Question: I am not very experienced with Hibernate and I am trying to create one-to-many mapping.
Here are relevant tables:

And here are my mapping files:
'''
<hibernate-mapping package="com.xorty.mailclient.server.domain">
<class name="Attachment" table="Attachment">
<id name="id">
<column name="idAttachment"></column>
</id>
<property name="filename">
<column name="name"></column>
</property>
<property name="blob">
<column name="file"></column>
<type name="blob"></type>
</property>
<property name="mailId">
<column name="mail_idmail"></column>
</property>
</class>
</hibernate-mapping>
<hibernate-mapping>
<class name="com.xorty.mailclient.server.domain.Mail" table="mail">
<id name="id" type="integer" column="idmail"></id>
<property name="content">
<column name="body"></column>
</property>
<property name="ownerAddress">
<column name="account_address"></column>
</property>
<property name="title">
<column name="head"></column>
</property>
<set name="receivers" table="mail_has_contact" cascade="all">
<key column="mail_idmail"></key>
<many-to-many column="contact_address" class="com.xorty.mailclient.client.domain.Contact"></many-to-many>
</set>
<bag name="attachments" cascade="save-update, delete" inverse="true">
<key column="mail_idmail" not-null="true"/>
<one-to-many class="com.xorty.mailclient.server.domain.Attachment"/>
</bag>
</class>
</hibernate-mapping>
'''
In plain english, one mail has more attachments.
When I try to do CRUD on mail attachments, everyting works just fine. When I add some attachment to mail, I cannot perform any CRUD operation.
I end up with following trace:
'''
org.hibernate.exception.ConstraintViolationException: Could not execute JDBC batch update
at org.hibernate.exception.SQLStateConverter.convert(SQLStateConverter.java:96)
at org.hibernate.exception.JDBCExceptionHelper.convert(JDBCExceptionHelper.java:66)
at org.hibernate.jdbc.AbstractBatcher.executeBatch(AbstractBatcher.java:275)
at org.hibernate.engine.ActionQueue.executeActions(ActionQueue.java:268)
at org.hibernate.engine.ActionQueue.executeActions(ActionQueue.java:184)
at org.hibernate.event.def.AbstractFlushingEventListener.performExecutions(AbstractFlushingEventListener.java:321)
at org.hibernate.event.def.DefaultFlushEventListener.onFlush(DefaultFlushEventListener.java:51)
at org.hibernate.impl.SessionImpl.flush(SessionImpl.java:1216)
at org.hibernate.impl.SessionImpl.managedFlush(SessionImpl.java:383)
at org.hibernate.transaction.JDBCTransaction.commit(JDBCTransaction.java:133)
at domain.DatabaseTest.testPersistMailWithAttachment(DatabaseTest.java:355)
at sun.reflect.NativeMethodAccessorImpl.invoke0(Native Method)
at sun.reflect.NativeMethodAccessorImpl.invoke(Unknown Source)
at sun.reflect.DelegatingMethodAccessorImpl.invoke(Unknown Source)
at java.lang.reflect.Method.invoke(Unknown Source)
at junit.framework.TestCase.runTest(TestCase.java:168)
at junit.framework.TestCase.runBare(TestCase.java:134)
at junit.framework.TestResult$1.protect(TestResult.java:110)
at junit.framework.TestResult.runProtected(TestResult.java:128)
at junit.framework.TestResult.run(TestResult.java:113)
at junit.framework.TestCase.run(TestCase.java:124)
at junit.framework.TestSuite.runTest(TestSuite.java:232)
at junit.framework.TestSuite.run(TestSuite.java:227)
at org.junit.internal.runners.JUnit38ClassRunner.run(JUnit38ClassRunner.java:83)
at org.eclipse.jdt.internal.junit4.runner.JUnit4TestReference.run(JUnit4TestReference.java:49)
at org.eclipse.jdt.internal.junit.runner.TestExecution.run(TestExecution.java:38)
at org.eclipse.jdt.internal.junit.runner.RemoteTestRunner.runTests(RemoteTestRunner.java:467)
at org.eclipse.jdt.internal.junit.runner.RemoteTestRunner.runTests(RemoteTestRunner.java:683)
at org.eclipse.jdt.internal.junit.runner.RemoteTestRunner.run(RemoteTestRunner.java:390)
at org.eclipse.jdt.internal.junit.runner.RemoteTestRunner.main(RemoteTestRunner.java:197)
Caused by: java.sql.BatchUpdateException: Cannot add or update a child row: a foreign key constraint fails ('maildb'.'attachment', CONSTRAINT 'fk_Attachment_mail1' FOREIGN KEY ('mail_idmail') REFERENCES 'mail' ('idmail') ON DELETE NO ACTION ON UPDATE NO ACTION)
at com.mysql.jdbc.PreparedStatement.executeBatchSerially(PreparedStatement.java:1666)
at com.mysql.jdbc.PreparedStatement.executeBatch(PreparedStatement.java:1082)
at org.hibernate.jdbc.BatchingBatcher.doExecuteBatch(BatchingBatcher.java:70)
at org.hibernate.jdbc.AbstractBatcher.executeBatch(AbstractBatcher.java:268)
... 27 more
'''
Thank you
On hvgotcodes proposal:
'''
package com.xorty.mailclient.server.domain;
import java.io.Serializable;
import java.util.ArrayList;
import java.util.HashSet;
import java.util.List;
import java.util.Set;
import com.xorty.mailclient.client.domain.Account;
import com.xorty.mailclient.client.domain.AttachmentDTO;
import com.xorty.mailclient.client.domain.Contact;
import com.xorty.mailclient.client.domain.MailDTO;
/**
* Heavy weight Hibernate Mail
* @author MisoV
* @version 0.1
*/
public class Mail implements Serializable {
private List<Attachment> attachments = new ArrayList<Attachment>();
private String content;
private int id;
private boolean isNew;
private Account owner;
private String ownerAddress;
private Set<Contact> receivers = new HashSet<Contact>();
private String sender;
private String title;
/**
* Hibernate purposes
*/
public Mail() { // $codepro.audit.disable
}
/**
* Unwraps light DTO object to heavy Hibernate object.
* @param dto Corresponding DTO class.
*/
public Mail(final MailDTO dto) {
for (final AttachmentDTO attachmentDTO : dto.getAttachments()) {
attachments.add(new Attachment(attachmentDTO));
}
content = dto.getContent();
id = dto.getId();
isNew = dto.isNew();
owner = dto.getOwner();
ownerAddress = dto.getOwnerAddress();
receivers = dto.getReceivers();
sender = dto.getSender();
title = dto.getTitle();
}
/**
* Inserts new attachment
* @param attachment
*/
public void addAttachment(final Attachment attachment) {
attachments.add(attachment);
}
/* (non-Javadoc)
* @see java.lang.Object#equals(java.lang.Object)
*/
@Override
public boolean equals(final Object obj) {
if (this == obj) {
return true;
}
if (obj == null) {
return false;
}
if (!(obj instanceof Mail)) {
return false;
}
final Mail other = (Mail) obj;
if (attachments == null) {
if (other.attachments != null) {
return false;
}
} else if (!attachments.equals(other.attachments)) {
return false;
}
if (content == null) {
if (other.content != null) {
return false;
}
} else if (!content.equals(other.content)) {
return false;
}
if (id != other.id) {
return false;
}
if (isNew != other.isNew) {
return false;
}
if (owner == null) {
if (other.owner != null) {
return false;
}
} else if (!owner.equals(other.owner)) {
return false;
}
if (ownerAddress == null) {
if (other.ownerAddress != null) {
return false;
}
} else if (!ownerAddress.equals(other.ownerAddress)) {
return false;
}
if (receivers == null) {
if (other.receivers != null) {
return false;
}
} else if (!receivers.equals(other.receivers)) {
return false;
}
if (sender == null) {
if (other.sender != null) {
return false;
}
} else if (!sender.equals(other.sender)) {
return false;
}
if (title == null) {
if (other.title != null) {
return false;
}
} else if (!title.equals(other.title)) {
return false;
}
return true;
}
/**
* @return the attachments
*/
public List<Attachment> getAttachments() {
return attachments;
}
/**
* @return the content
*/
public String getContent() {
return content;
}
/**
* @return the id
*/
public int getId() {
return id;
}
/**
* @return the owner
*/
public Account getOwner() {
return owner;
}
/**
* @return the ownerAddress
*/
public String getOwnerAddress() {
return ownerAddress;
}
/**
* @return the receivers
*/
public Set<Contact> getReceivers() {
return receivers;
}
/**
* @return the sender
*/
public String getSender() {
return sender;
}
/**
* @return the title
*/
public String getTitle() {
return title;
}
/* (non-Javadoc)
* @see java.lang.Object#hashCode()
*/
@Override
public int hashCode() {
final int prime = 31;
int result = 1;
result = prime * result
+ ((attachments == null) ? 0 : attachments.hashCode());
result = prime * result + ((content == null) ? 0 : content.hashCode());
result = prime * result + id;
result = prime * result + (isNew ? 1231 : 1237);
result = prime * result + ((owner == null) ? 0 : owner.hashCode());
result = prime * result
+ ((ownerAddress == null) ? 0 : ownerAddress.hashCode());
result = prime * result
+ ((receivers == null) ? 0 : receivers.hashCode());
result = prime * result + ((sender == null) ? 0 : sender.hashCode());
result = prime * result + ((title == null) ? 0 : title.hashCode());
return result;
}
/**
* @return the isNew
*/
public boolean isNew() {
return isNew;
}
/**
* @param attachments the attachments to set
*/
public void setAttachments(final List<Attachment> attachments) {
this.attachments = attachments;
}
/**
* @param content the content to set
*/
public void setContent(final String content) {
this.content = content;
}
/**
* @param id the id to set
*/
public void setId(final int id) {
this.id = id;
}
/**
* @param isNew the isNew to set
*/
public void setNew(final boolean isNew) {
this.isNew = isNew;
}
/**
* @param owner the owner to set
*/
public void setOwner(final Account owner) {
this.owner = owner;
}
/**
* @param ownerAddress the ownerAddress to set
*/
public void setOwnerAddress(final String ownerAddress) {
this.ownerAddress = ownerAddress;
}
/**
* @param receivers the receivers to set
*/
public void setReceivers(final Set<Contact> receivers) {
this.receivers = receivers;
}
/**
* @param sender the sender to set
*/
public void setSender(final String sender) {
this.sender = sender;
}
/**
* @param title the title to set
*/
public void setTitle(final String title) {
this.title = title;
}
}
'''
Attachment:
'''
// $codepro.audit.disable com.instantiations.assist.eclipse.analysis.audit.rule.effectivejava.alwaysOverridetoString.alwaysOverrideToString
/**
*
*/
package com.xorty.mailclient.server.domain;
import java.io.Serializable;
import java.sql.SQLException;
import javax.sql.rowset.serial.SerialBlob;
import javax.sql.rowset.serial.SerialException;
import com.xorty.mailclient.client.domain.AttachmentDTO;
/**
* Heavy weight Hibernate Attachment
* @author MisoV
* @version 0.1
*/
public class Attachment implements Serializable {
private static final long serialVersionUID = 2047475939737947104L;
private SerialBlob blob;
private byte[] content;
private String contentid;
private String contenttype;
private String filename;
private int id;
private int mailId;
/**
* Hibernate purposes
*/
public Attachment() { // $codepro.audit.disable emptyMethod
}
/**
* Unwraps DTO to heavy weight hibernate object.
* @param dto
*/
public Attachment(final AttachmentDTO dto) {
content = dto.getContent();
contentid = dto.getContentid();
contenttype = dto.getContenttype();
filename = dto.getFilename();
id = dto.getId();
mailId = dto.getMailId();
try {
blob = new SerialBlob(content);
} catch (final SerialException e) {
e.printStackTrace();
} catch (final SQLException e) {
e.printStackTrace();
}
}
/**
* @return the blob
*/
public SerialBlob getBlob() {
return blob;
}
/**
* @return the content
*/
public byte[] getContent() {
return content;
}
/**
* @return the contentid
*/
public String getContentid() {
return contentid;
}
/**
* @return the contenttype
*/
public String getContenttype() {
return contenttype;
}
/**
* @return the filename
*/
public String getFilename() {
return filename;
}
/**
* @return the id
*/
public int getId() {
return id;
}
/**
* @return the mailId
*/
public int getMailId() {
return mailId;
}
/**
* @param blob the blob to set
*/
public void setBlob(final SerialBlob blob) {
this.blob = blob;
}
/**
* @param content the content to set
*/
public void setContent(final byte[] content) {
this.content = content;
}
/**
* @param contentid the contentid to set
*/
public void setContentid(final String contentid) {
this.contentid = contentid;
}
/**
* @param contenttype the contenttype to set
*/
public void setContenttype(final String contenttype) {
this.contenttype = contenttype;
}
/**
* @param filename the filename to set
*/
public void setFilename(final String filename) {
this.filename = filename;
}
/**
* @param id the id to set
*/
public void setId(final int id) {
this.id = id;
}
/**
* @param mailId the mailId to set
*/
public void setMailId(final int mailId) {
this.mailId = mailId;
}
}
'''
Hibernate actually performs insert:
'''
insert into Attachment (name, file, mail_idmail, idAttachment) values (?, ?, ?, ?)
'''
And values are correctly set. It doesn't fail on session.save nor on session.get (it even gets correct copy). It fails on committing transaction.
Only thing I can get of it is: 'Cannot add or update a child row: a foreign key constraint fails ('maildb'.'attachment', CONSTRAINT'fk_Attachment_mail1'FOREIGN KEY ('mail_idmail') REFERENCES'mail'('idmail') ON DELETE NO ACTION ON UPDATE NO ACTION)'
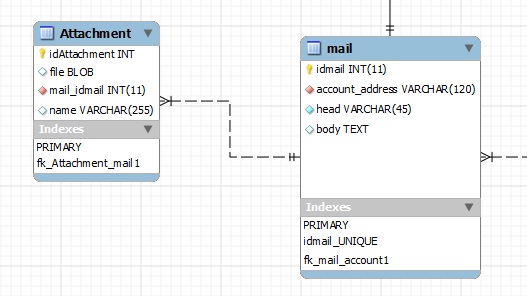
Answer: you are getting a constraint violation exception. I think it is on the foreign key from attachment to mail, as evidenced by
'''
foreign key constraint fails ('maildb'.'attachment', CONSTRAINT 'fk_Attachment_mail1' FOREIGN KEY ('mail_idmail')
'''
I noticed you are not specifying a generator for your id. See this documentation
<URL>
since you did not specify the generator, the default is 'assigned' which means you have to programmatically assign the ids to the objects you save them, which might or might not be what you want.
You didn't show us the code for how your Mail entity relates to the Attachment entity, or how you create your entities, which would all me to help more...depending on how you do it, hibernate might or might not be able to assign the foreign key in the attachment class.
EDIT -- from your comments, you are missing a few things. Try assigning the id of the mail entity to the attachment in your addAttachment method on mail. If you want the db to assign the id, you need to look up how to have the id column of the tables auto-increment for whatever RDBMS system you are using, and then you change add a generator to the id mappings of the entities. The generator will probably be 'identity' or 'increment' depending on the RDBMS.